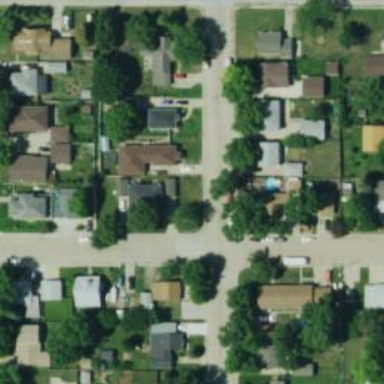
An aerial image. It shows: Residential road.